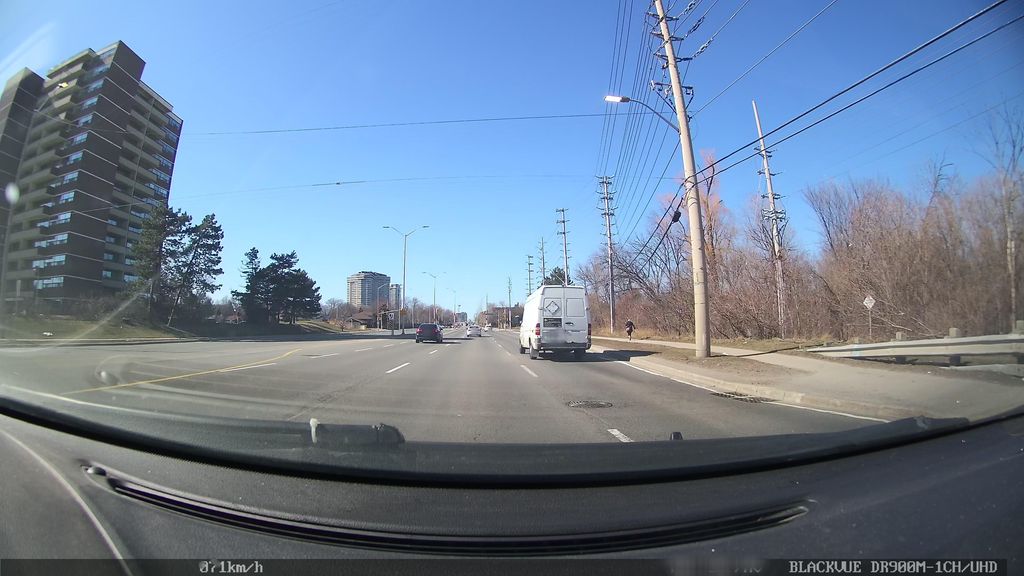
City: toronto